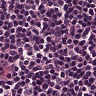
Metastatic tissue present: no